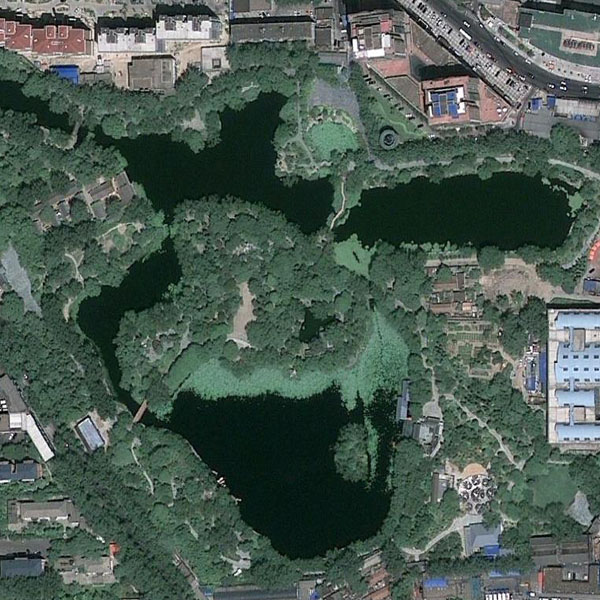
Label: Park